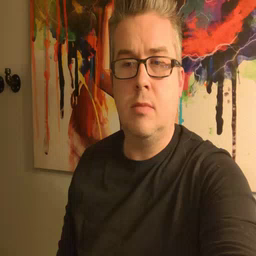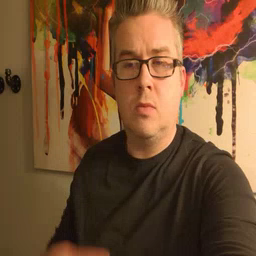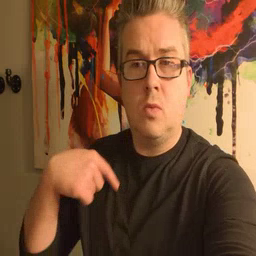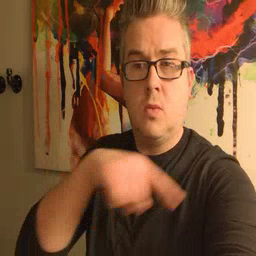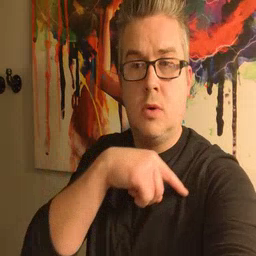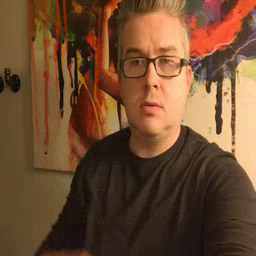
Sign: weus